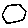
Label: hexagon